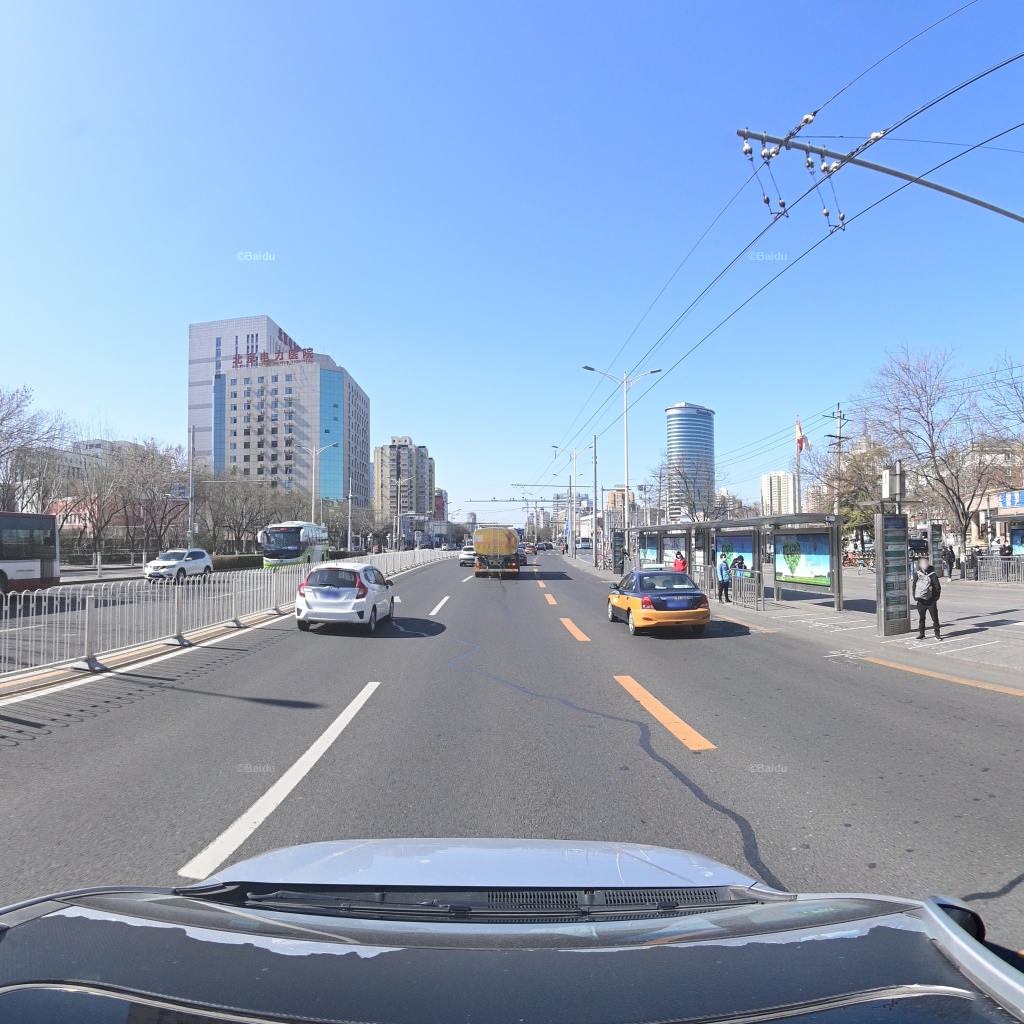
Region: Fengtai
Road damage annotations: transverse patch, longitudinal patch